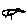
Label: bird